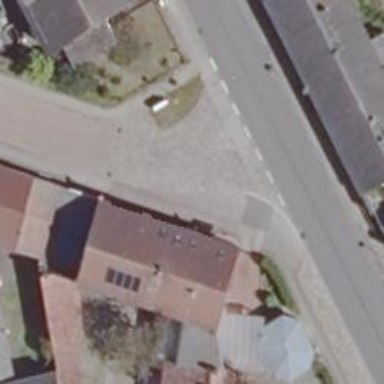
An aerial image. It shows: Road with "give way" sign.